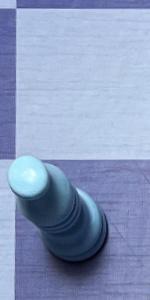
Label: Bishop_White